Question: My Input fields (type="text") look like this:

Edit: @ckuijjer, Code-Example:
'''
<link href="http://maxcdn.bootstrapcdn.com/bootstrap/3.3.1/css/bootstrap.min.css" rel="stylesheet" />
<form action="#" name="newForm" id="newForm" class="panel">
<fieldset class="form-group">
<legend>Form New Sth</legend>
<div class="form-group" align="left">
<label for="Name">Name</label>
<input type="text" name="name" id="name" class="form-control" placeholder="Input here..." />
<span id='name-error'></span>
</div>
<div class="form-group" align="left">
<label for="district">District</label>
<input type="text" name="district" id="district" class="form-control" />
<span id='district-error'></span>
</div>
</fieldset>
</form>
'''
The Name field has text in it, but one can only see some pixels of it, also the borders of the input field (district) are not visible good. This only happens to text input fields, not for number-types.
The form is in a Meteor project with the package mizzao:bootstrap-3 added.
@ckuijjer: Actually you're right. I am building an App onto the localmarket App, which is a MIT-licensed example-app of the MeteorJS framework:
<URL>
Here are the stylesheet files:
<URL>
Isn't there a simple solution that will overwrite the global settings?
I thought that someone maybe had this problem before and might know an answer.
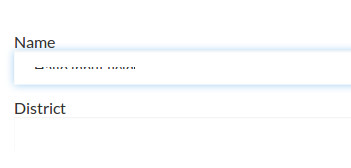
Answer: Guess I found a solution:
In the folder 'client/stylesheets/globals' I just commented out the whole file 'form.import.less'.
Now the input forms are styled like the example above. Thx again, @ckuijjer.